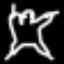
Label: frog